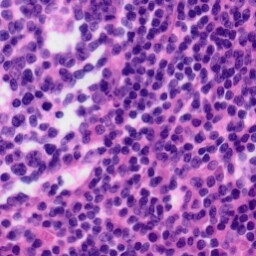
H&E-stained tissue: Tonsil